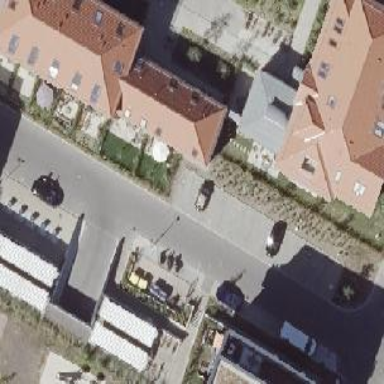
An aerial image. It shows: Parallel parking lane on asphalt living street.